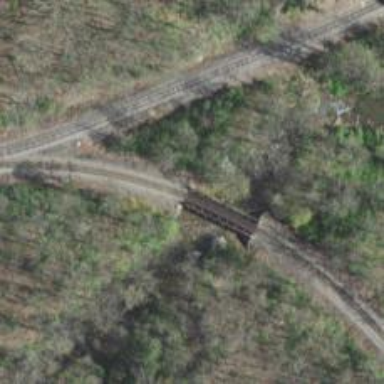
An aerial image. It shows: Railway track.